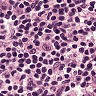
Metastatic tissue present: no